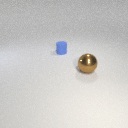
large brown metal sphere in front of small blue rubber cylinder